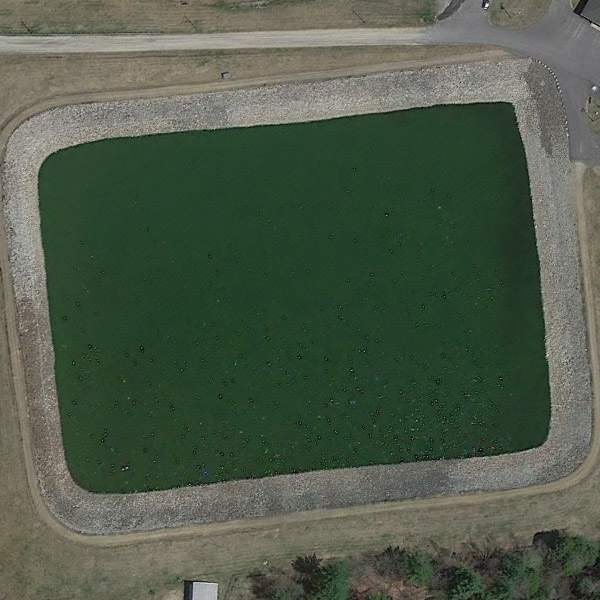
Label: Pond